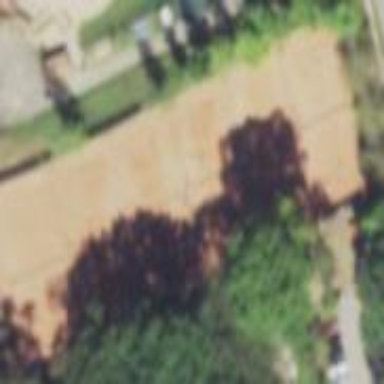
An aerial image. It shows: Tennis pitch with clay surface for leisure sports.